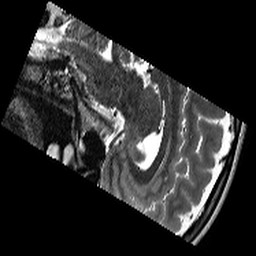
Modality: T2w
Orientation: sagittal